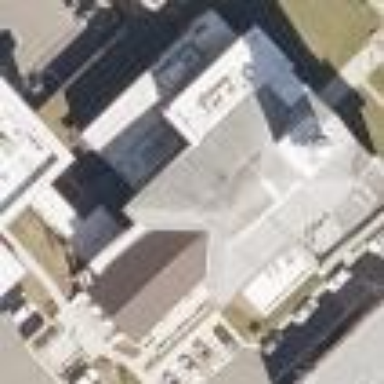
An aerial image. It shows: Courthouse building.